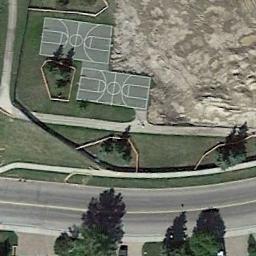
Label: basketball_court